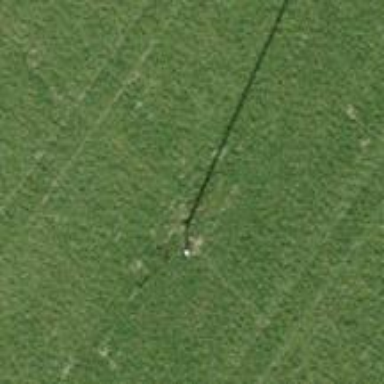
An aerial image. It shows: Power pole.